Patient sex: M
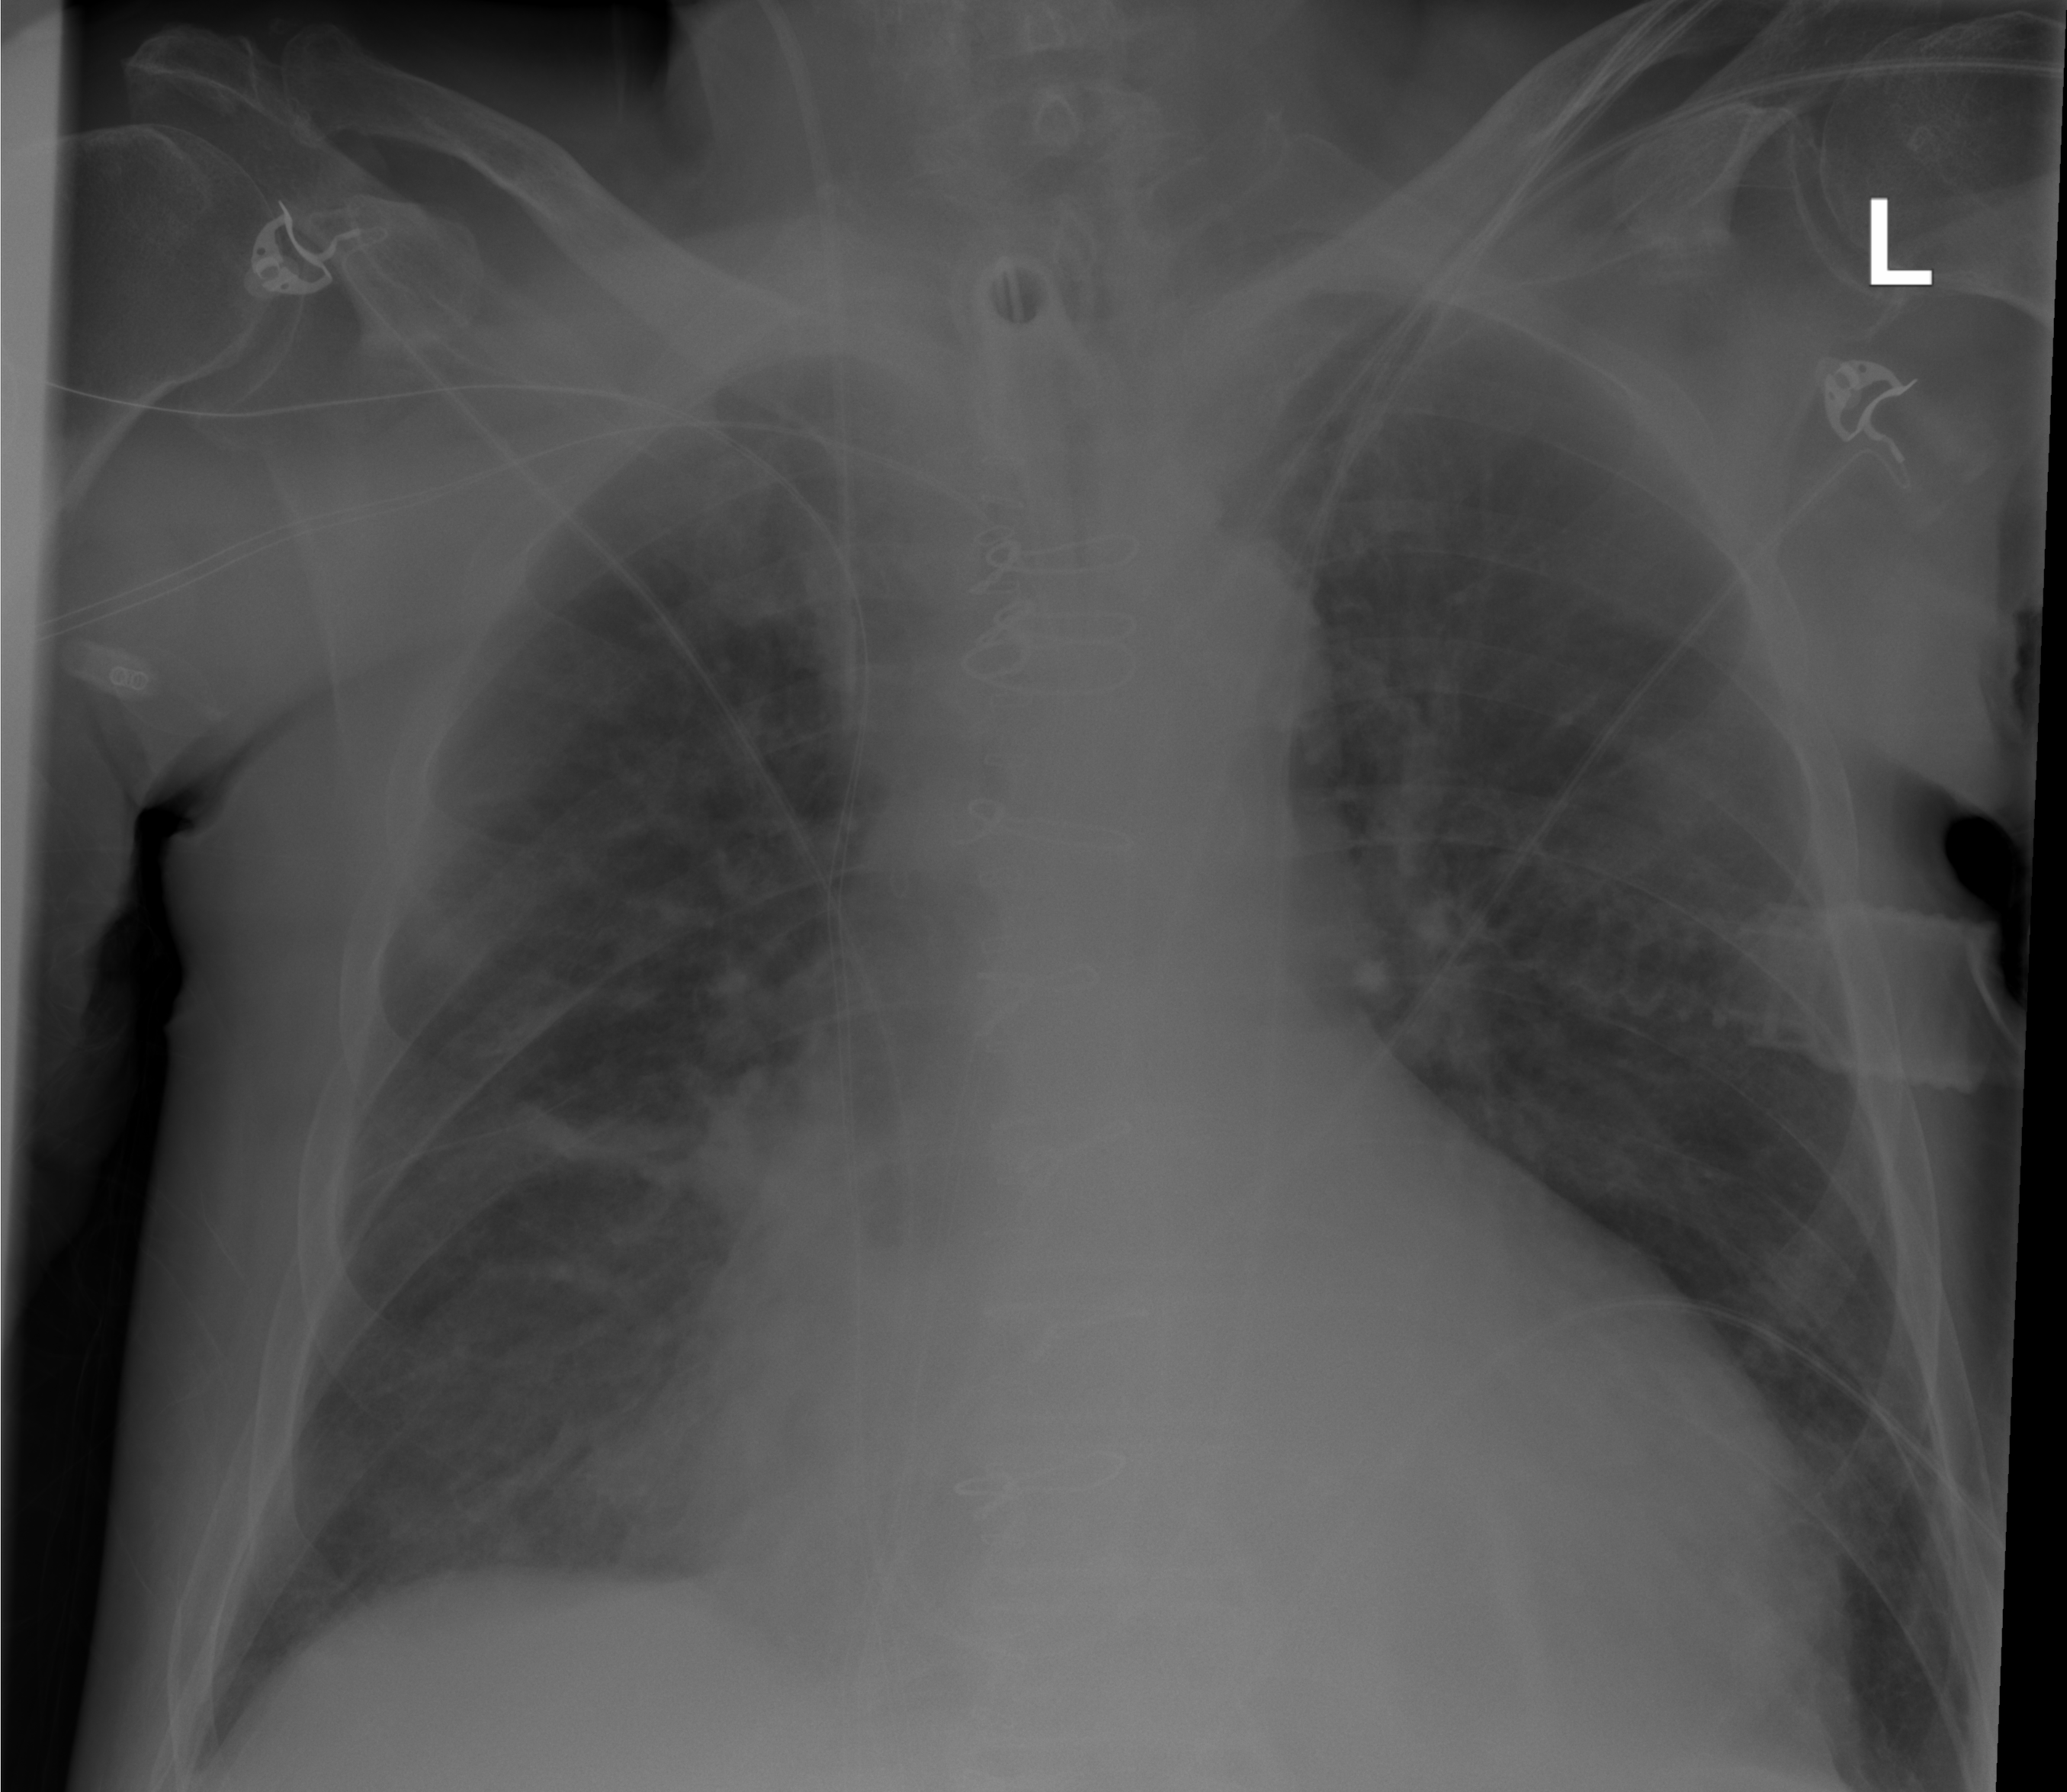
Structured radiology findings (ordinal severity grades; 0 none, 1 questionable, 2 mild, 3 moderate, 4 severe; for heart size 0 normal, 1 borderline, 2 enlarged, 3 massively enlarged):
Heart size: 2
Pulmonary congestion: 0
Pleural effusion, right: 0
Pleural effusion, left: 0
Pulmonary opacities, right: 0
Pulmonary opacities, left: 0
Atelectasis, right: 2
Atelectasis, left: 0